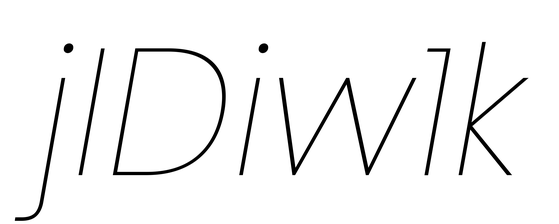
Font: Poppins-ThinItalic